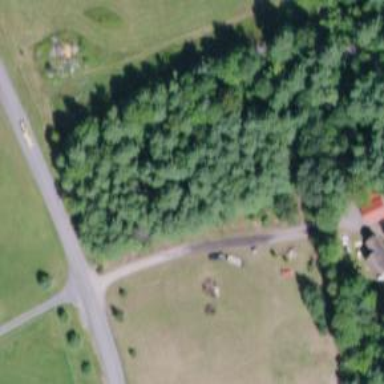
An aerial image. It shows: Driveway.